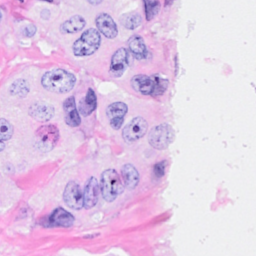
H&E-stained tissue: Breast